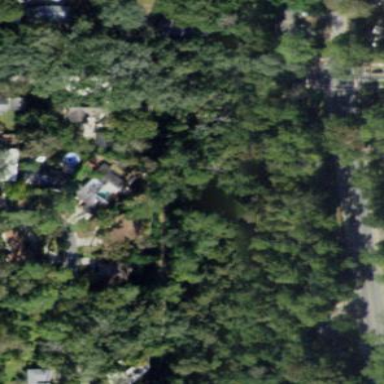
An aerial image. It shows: Woodland with broadleaved evergreen trees.